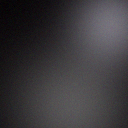
Screen state: off